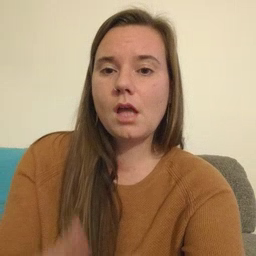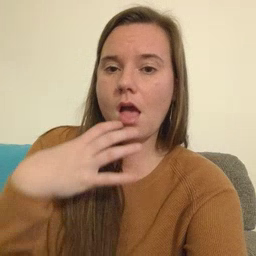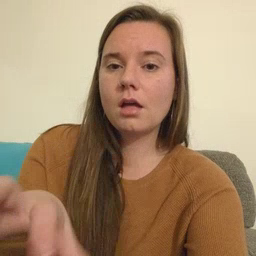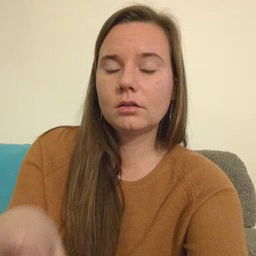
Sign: hot